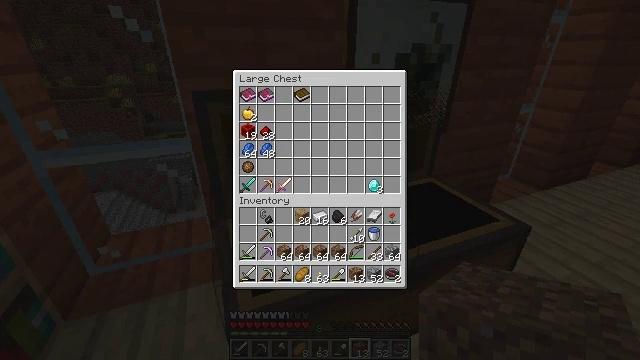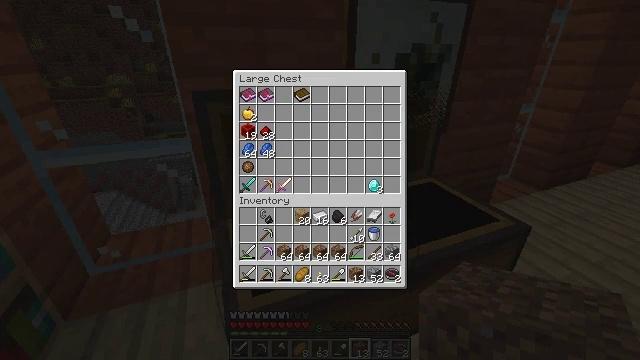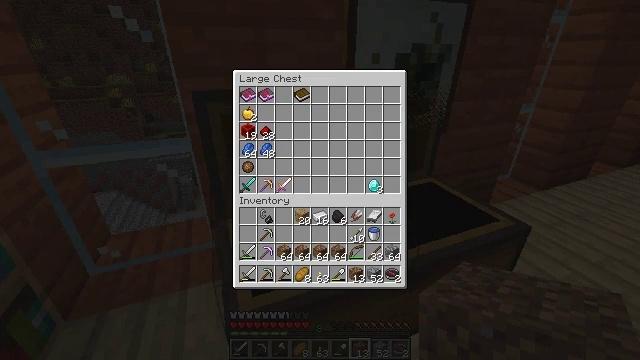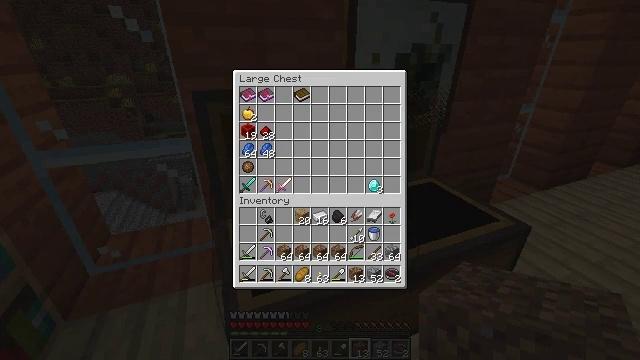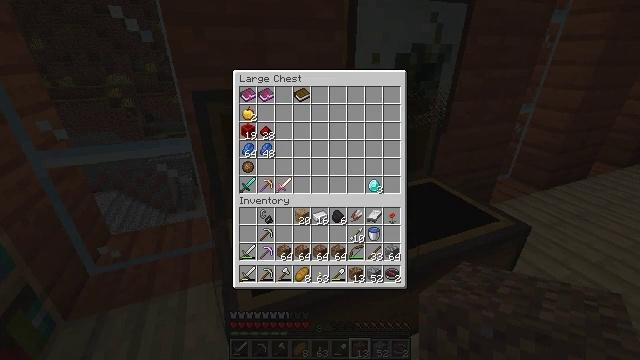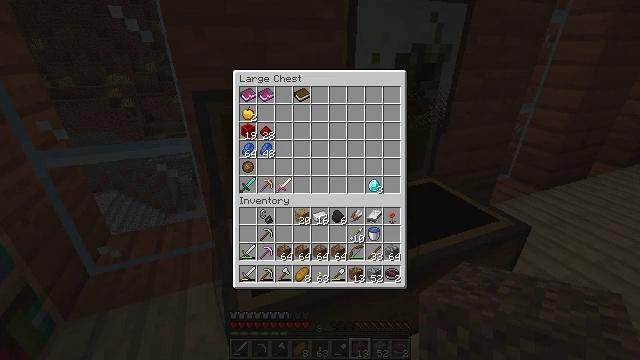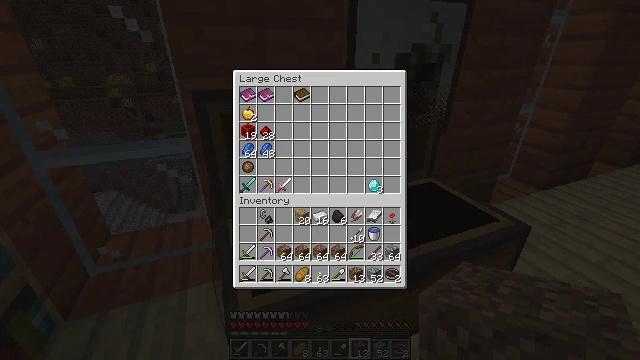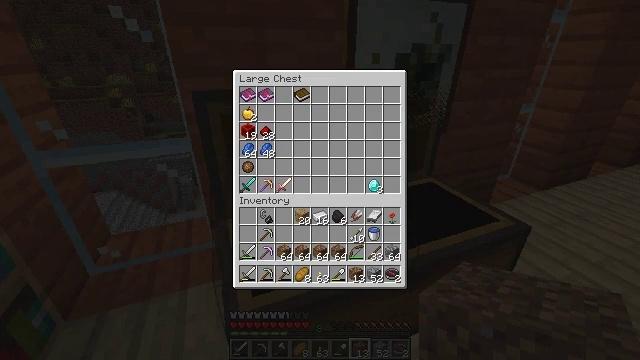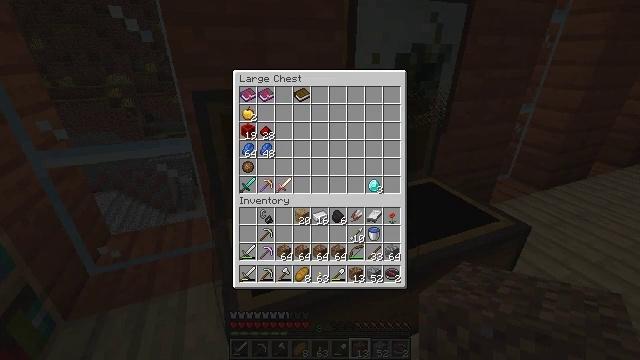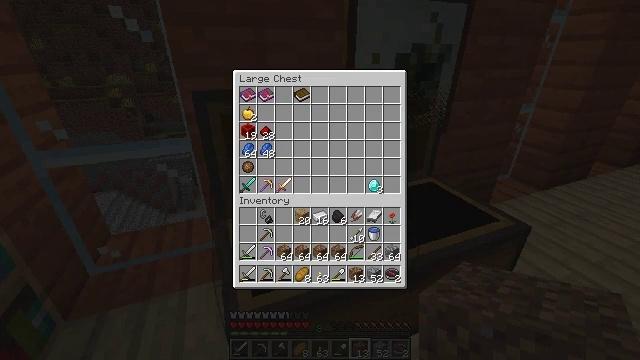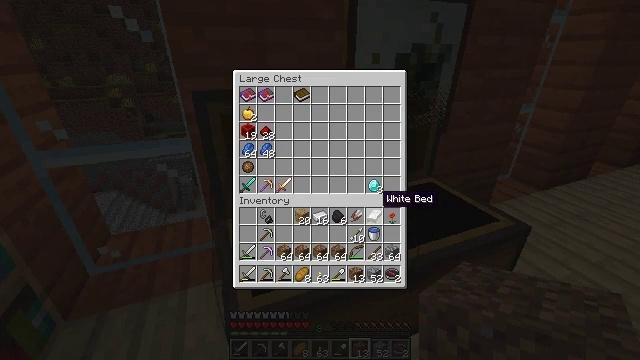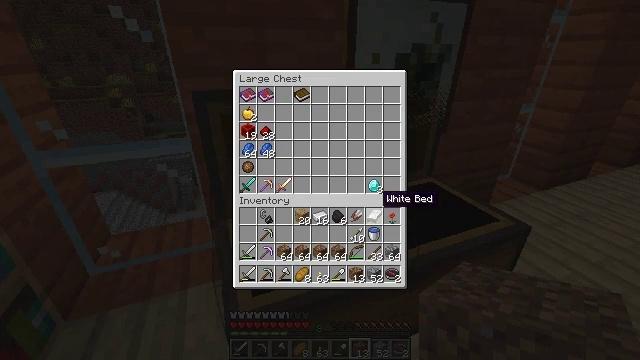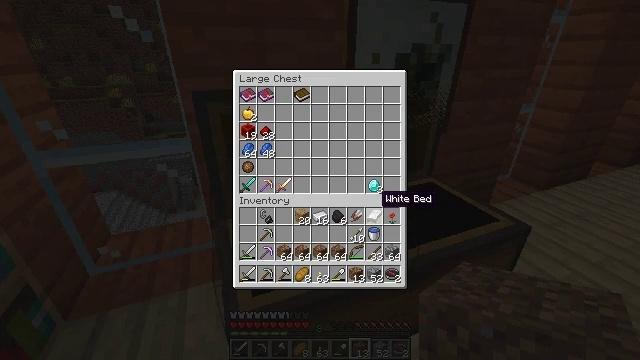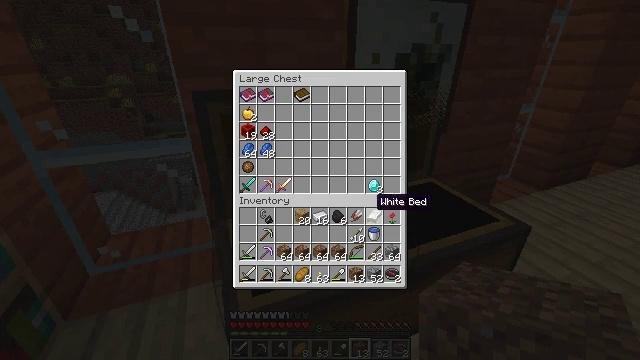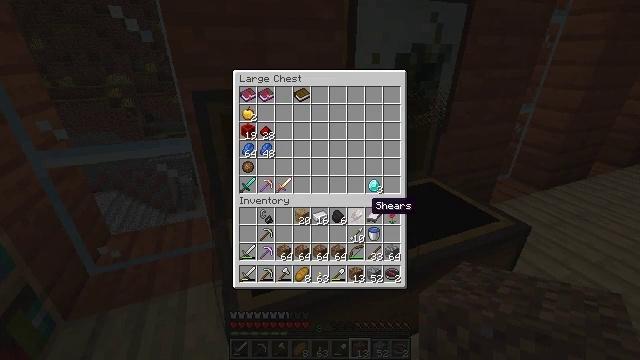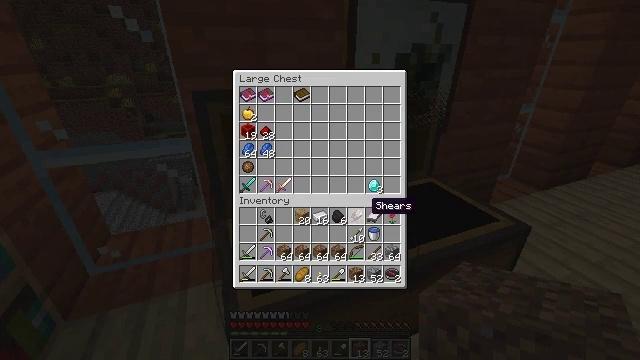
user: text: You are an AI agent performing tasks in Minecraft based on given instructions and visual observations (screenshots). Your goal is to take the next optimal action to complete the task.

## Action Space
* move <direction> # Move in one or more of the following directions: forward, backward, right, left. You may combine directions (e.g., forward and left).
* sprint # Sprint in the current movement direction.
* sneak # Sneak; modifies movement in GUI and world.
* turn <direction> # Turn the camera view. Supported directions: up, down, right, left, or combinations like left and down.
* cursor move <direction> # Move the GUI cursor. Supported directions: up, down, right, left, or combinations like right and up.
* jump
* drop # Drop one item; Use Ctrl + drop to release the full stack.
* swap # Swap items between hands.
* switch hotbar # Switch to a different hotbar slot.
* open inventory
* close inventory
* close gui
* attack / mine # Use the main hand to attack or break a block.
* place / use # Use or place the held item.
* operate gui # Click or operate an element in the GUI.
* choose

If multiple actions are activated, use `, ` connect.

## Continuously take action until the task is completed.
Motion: motion action
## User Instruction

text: Craft a map.
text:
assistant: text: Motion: no_op
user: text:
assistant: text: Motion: no_op
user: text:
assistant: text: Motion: no_op
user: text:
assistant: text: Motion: no_op
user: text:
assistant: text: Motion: no_op
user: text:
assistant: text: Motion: no_op
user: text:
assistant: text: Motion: no_op
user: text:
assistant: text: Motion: turn left and down
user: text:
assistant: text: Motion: turn left and down
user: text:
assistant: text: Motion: no_op
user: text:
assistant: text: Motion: no_op
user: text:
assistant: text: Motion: no_op
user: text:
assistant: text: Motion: no_op
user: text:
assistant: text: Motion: no_op
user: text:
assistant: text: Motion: no_op
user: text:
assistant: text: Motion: no_op
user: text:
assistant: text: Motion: no_op
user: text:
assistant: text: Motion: turn right
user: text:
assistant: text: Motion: turn right
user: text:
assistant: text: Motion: turn right
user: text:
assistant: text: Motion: turn right
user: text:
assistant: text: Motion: turn right
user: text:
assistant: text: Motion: turn right
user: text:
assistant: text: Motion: turn right
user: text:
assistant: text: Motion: turn right
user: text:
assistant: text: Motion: no_op
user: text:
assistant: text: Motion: no_op
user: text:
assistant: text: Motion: no_op
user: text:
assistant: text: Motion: no_op
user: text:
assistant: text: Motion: no_op